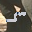
Label: 5